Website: walmart
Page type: billing-address
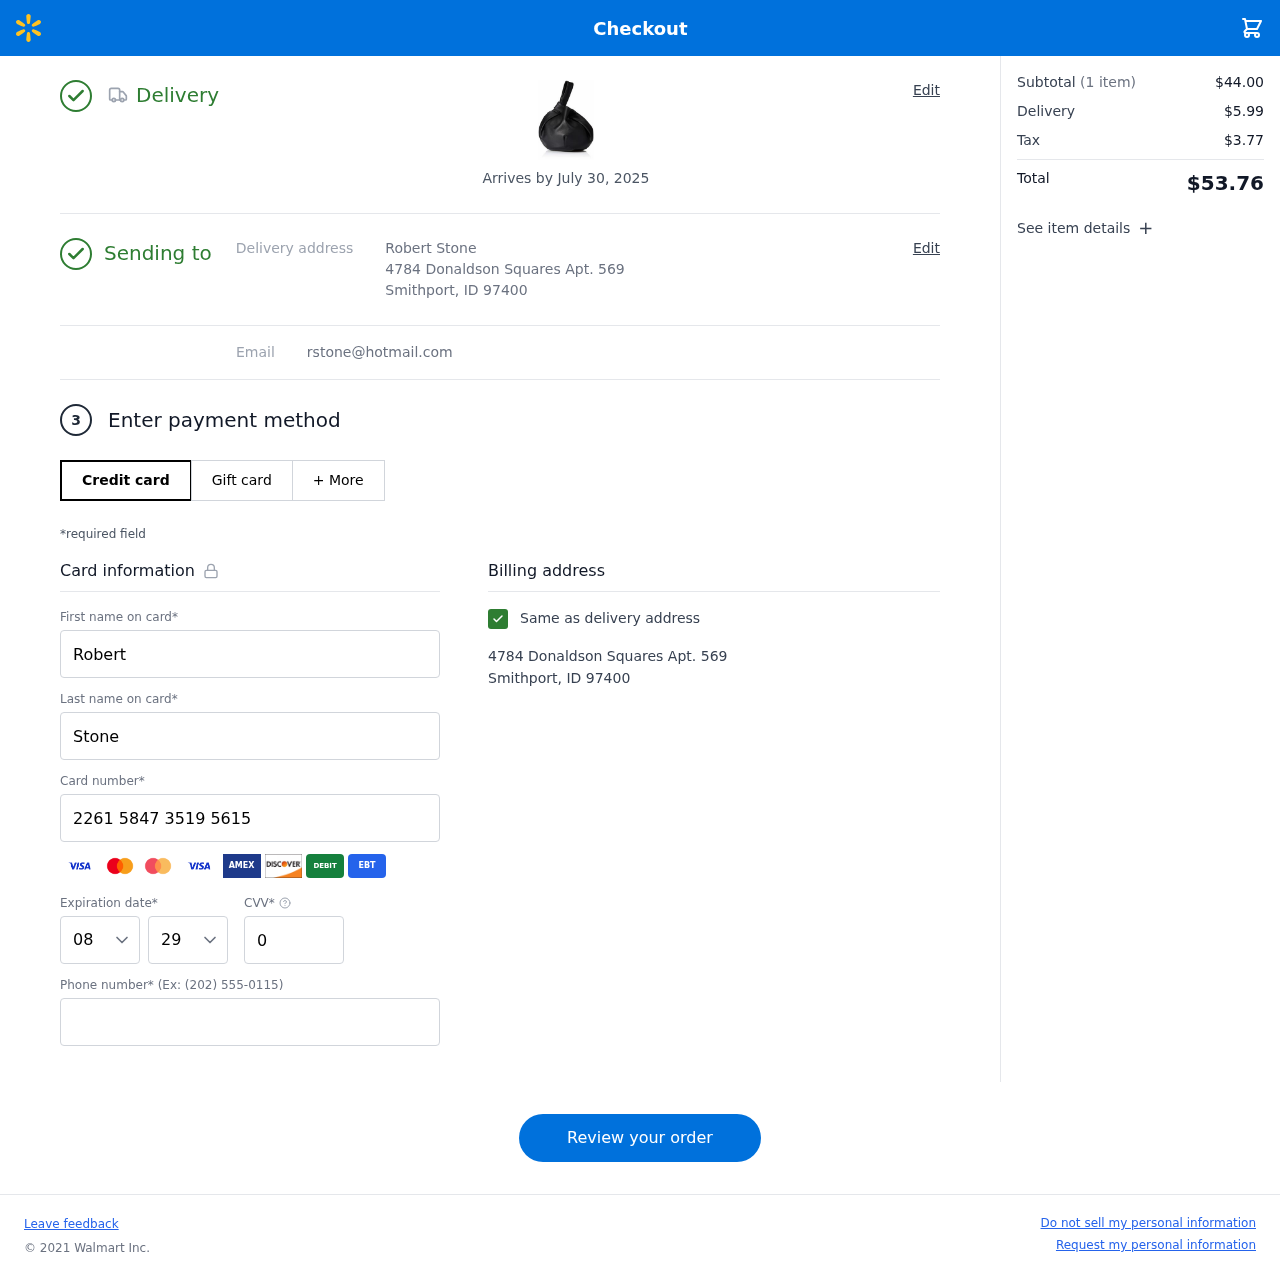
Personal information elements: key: PII_CARD_CVV
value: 071
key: PII_CARD_EXPIRY_MONTH
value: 08
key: PII_CARD_EXPIRY_YEAR
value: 29
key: PII_CARD_NUMBER
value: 2261 5847 3519 5615
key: PII_EMAIL
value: rstone@hotmail.com
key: PII_FIRSTNAME
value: Robert
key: PII_FULLNAME
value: Robert Stone
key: PII_LASTNAME
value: Stone
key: PII_PHONE
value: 2582311607
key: PII_STREET
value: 4784 Donaldson Squares Apt. 569
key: PII_CITY_STATE_ZIP
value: Smithport, ID 97400
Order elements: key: ORDER_DELIVERY_DATE
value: Arrives by July 30, 2025
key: ORDER_NUM_ITEMS
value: (1 item)
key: ORDER_SUBTOTAL
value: $44.00
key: ORDER_SHIPPING_COST
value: $5.99
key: ORDER_TAX
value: $3.77
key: ORDER_TOTAL
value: $53.76